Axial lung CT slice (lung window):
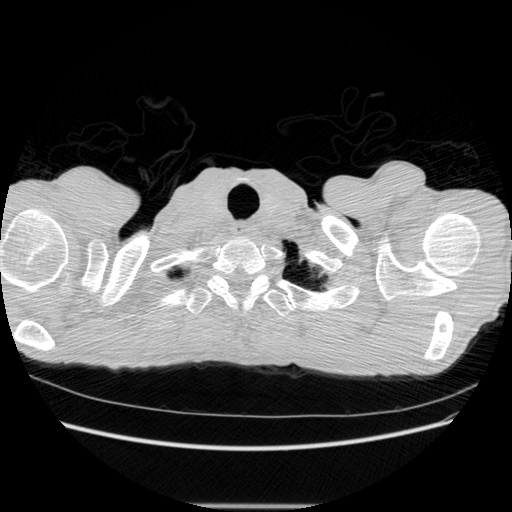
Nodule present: no